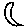
Label: moon